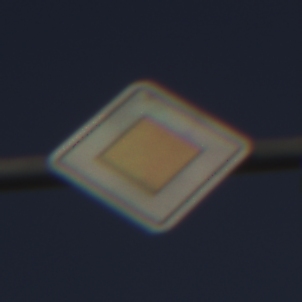
Verkehrszeichen: Vorfahrtsstrasse
Umgebung: Outdoor, Urban
Tageszeit: SunriseSunset
Wetter: PartlyCloudy
Licht: Natural
Jahreszeit: Autumn
Kontrast: HighContrast